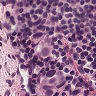
Metastatic tissue present: yes